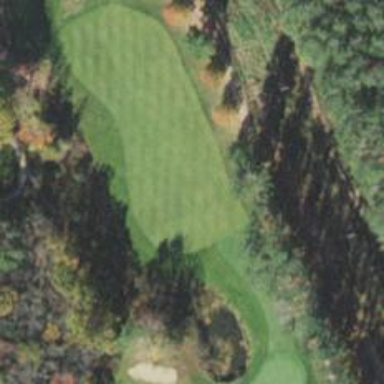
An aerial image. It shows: View of golf hole.